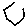
Label: hexagon